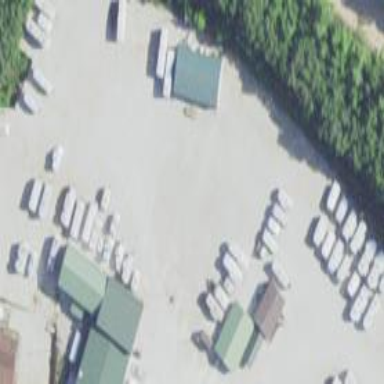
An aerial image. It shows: Caravan shop located in building.